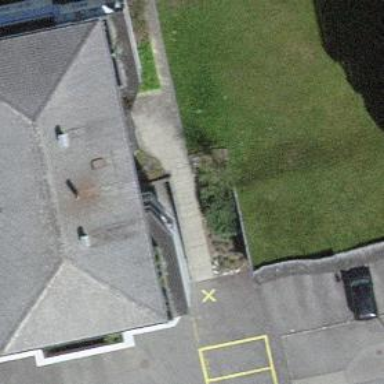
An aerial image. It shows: Road with steps.